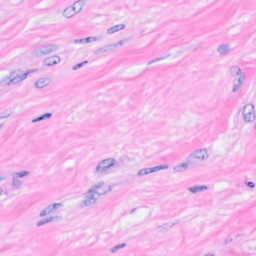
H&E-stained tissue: Breast